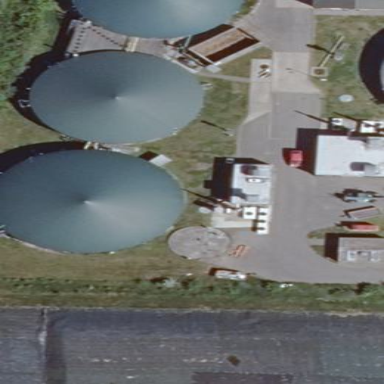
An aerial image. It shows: Dome-shaped digester building.